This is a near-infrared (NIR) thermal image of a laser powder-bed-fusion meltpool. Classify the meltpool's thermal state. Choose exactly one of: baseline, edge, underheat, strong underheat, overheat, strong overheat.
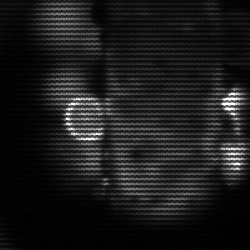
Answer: strong underheat